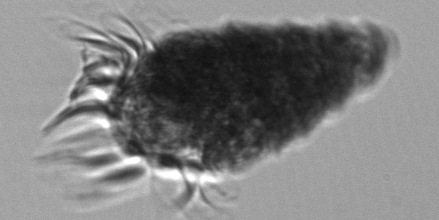
Label: Laboea_strobila